Question: I would like to change the URL links in the change_list page from default to something else.
I have gone through the code of Admin and have to say, I need help.
Can anyone help me out???

Example:
In the above pic, I want to change the link under "Abhilash Nanda" to some other link. This for all the rows I may have. I would like to go from this change list page to another change list page where I can again list the rows from a related table to the clicked link.
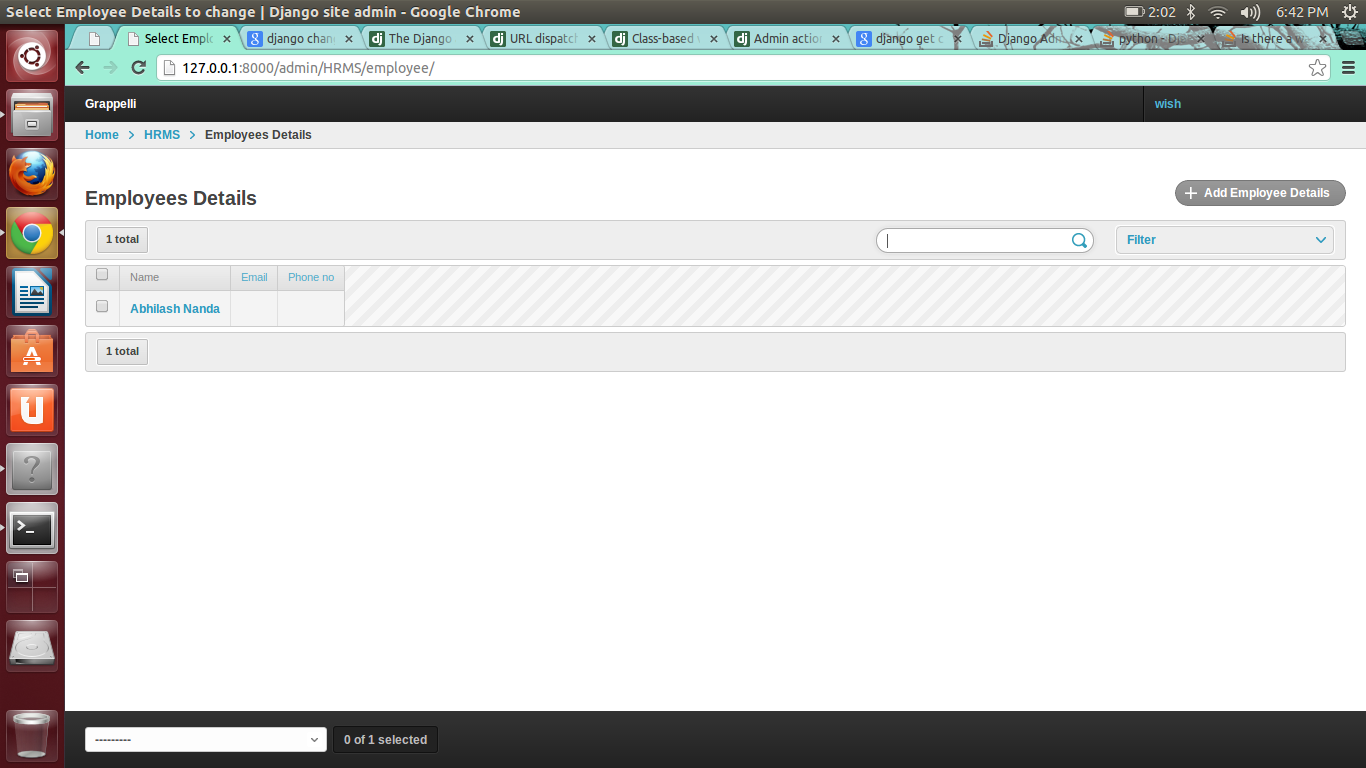
Answer: You can edit the admin URL by extending the admin model. Like this.
'''
class MyModelAdmin(admin.ModelAdmin):
def get_urls(self):
urls = super(MyModelAdmin, self).get_urls()
my_urls = patterns('',
(r'^my_view/$', self.my_view)
)
return my_urls + urls
def my_view(self, request):
# custom view which should return an HttpResponse
pass
'''
You can here the full documentation <URL>.